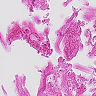
Metastatic tissue present: no